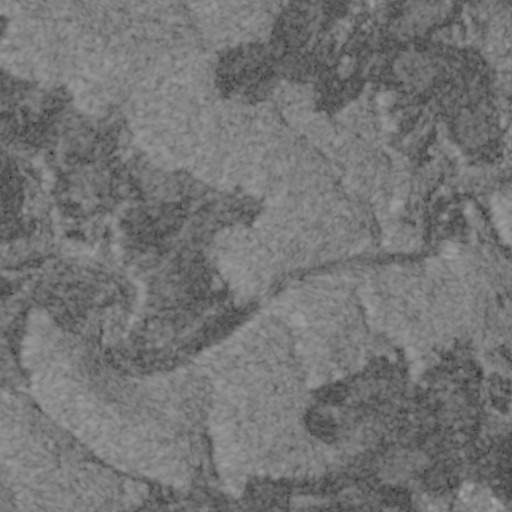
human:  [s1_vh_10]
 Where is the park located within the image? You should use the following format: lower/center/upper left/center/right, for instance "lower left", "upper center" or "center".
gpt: The park is located in the lower right of the image.
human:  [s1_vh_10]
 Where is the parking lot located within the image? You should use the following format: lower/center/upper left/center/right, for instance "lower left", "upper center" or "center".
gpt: The parking lot is located in the center right of the image.
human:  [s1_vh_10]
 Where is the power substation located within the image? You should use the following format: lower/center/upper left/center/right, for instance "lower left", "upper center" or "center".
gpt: The power substation is located in the center left of the image.
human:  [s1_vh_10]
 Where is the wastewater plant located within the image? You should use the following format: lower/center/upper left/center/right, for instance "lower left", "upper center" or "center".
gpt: The wastewater plant is located in the center right of the image.
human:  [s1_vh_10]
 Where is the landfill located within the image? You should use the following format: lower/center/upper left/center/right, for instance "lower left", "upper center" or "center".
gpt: There is no landfill in the image.

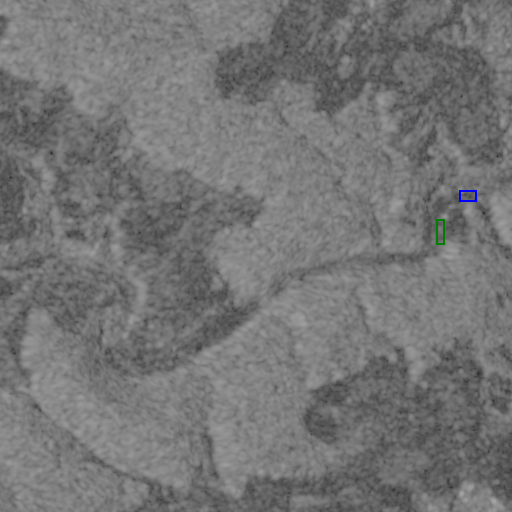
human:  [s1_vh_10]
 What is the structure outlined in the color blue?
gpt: The structure outlined in blue is a park.
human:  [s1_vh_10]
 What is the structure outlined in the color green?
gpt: The structure outlined in green is a wastewater plant.
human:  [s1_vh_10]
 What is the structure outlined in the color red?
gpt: There is no red outline.